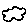
Label: cloud